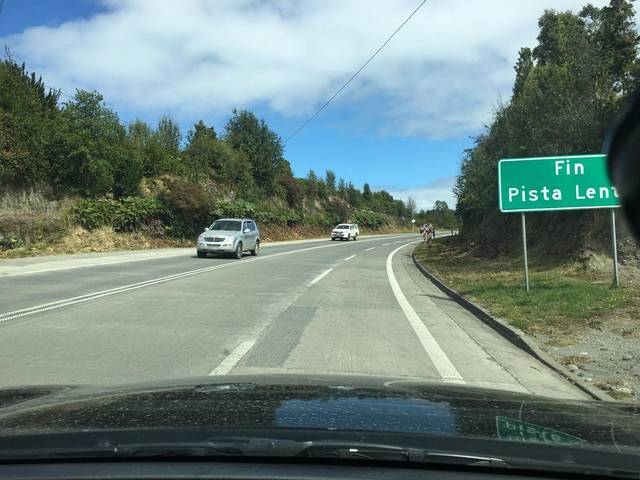
Region: Chile
Coordinates: -43.068, -73.633